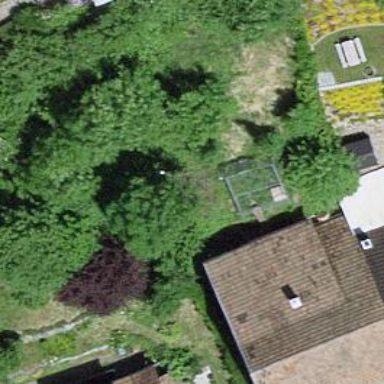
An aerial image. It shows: Semi-detached house.